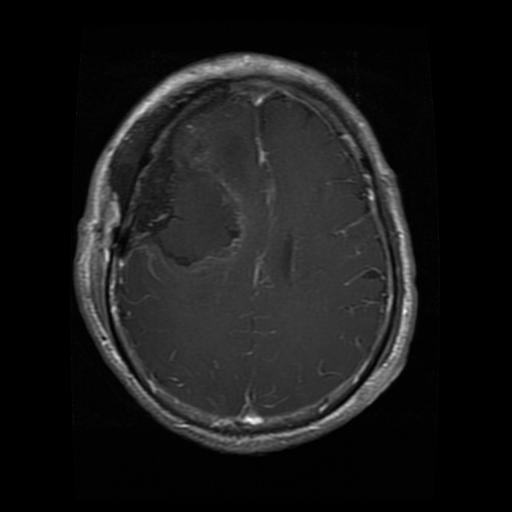
Label: glioma